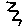
Label: zigzag